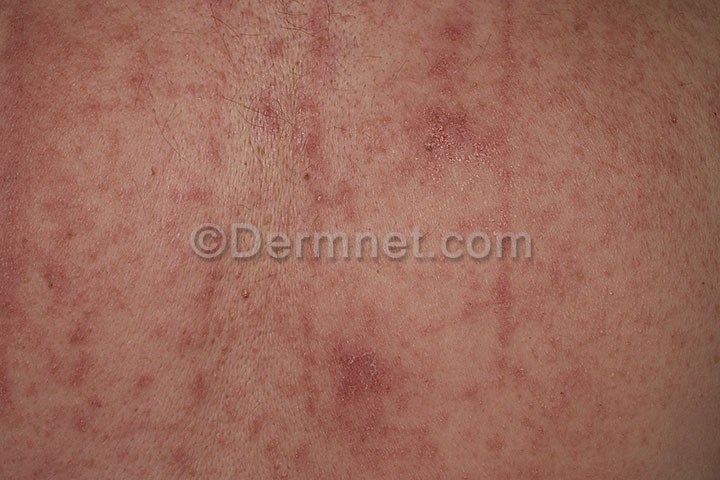
Disease: Poison Ivy Photos and other Contact Dermatitis